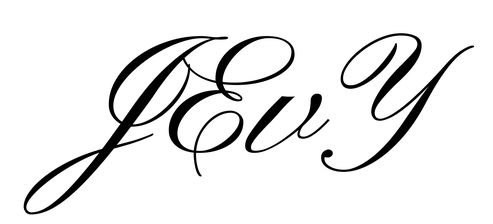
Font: PinyonScript-Regular